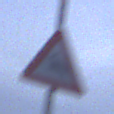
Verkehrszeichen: WildwechselRechts
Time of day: SunriseSunset
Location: Outdoor (Suburban)
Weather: PartlyCloudy
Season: NotSpecified
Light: Natural